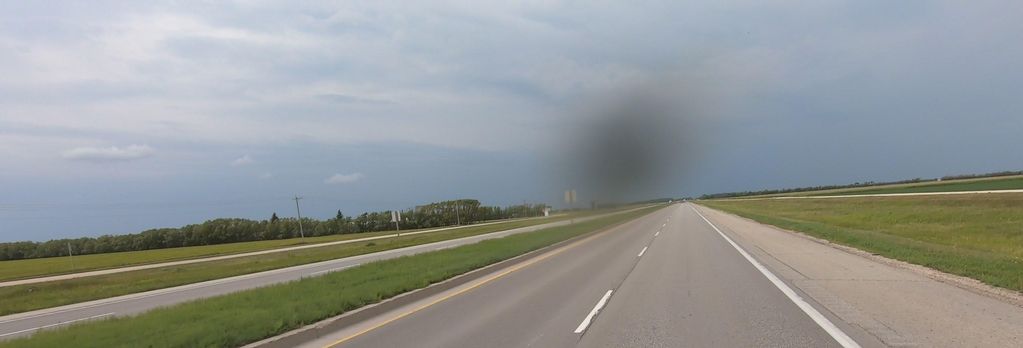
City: winnipeg